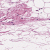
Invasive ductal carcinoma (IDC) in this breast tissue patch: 0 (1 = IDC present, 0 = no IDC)